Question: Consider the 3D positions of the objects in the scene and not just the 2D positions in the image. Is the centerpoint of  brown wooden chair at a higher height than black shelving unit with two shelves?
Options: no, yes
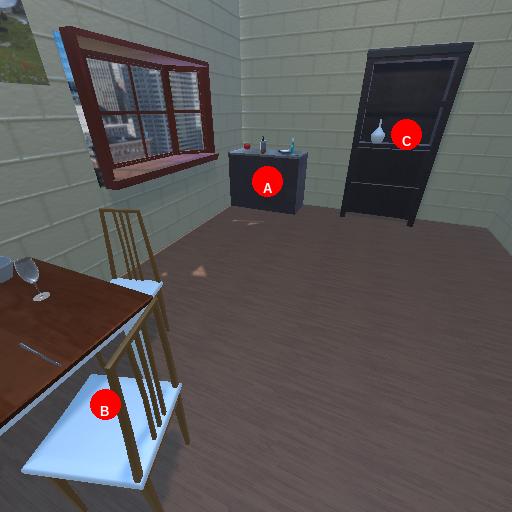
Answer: no